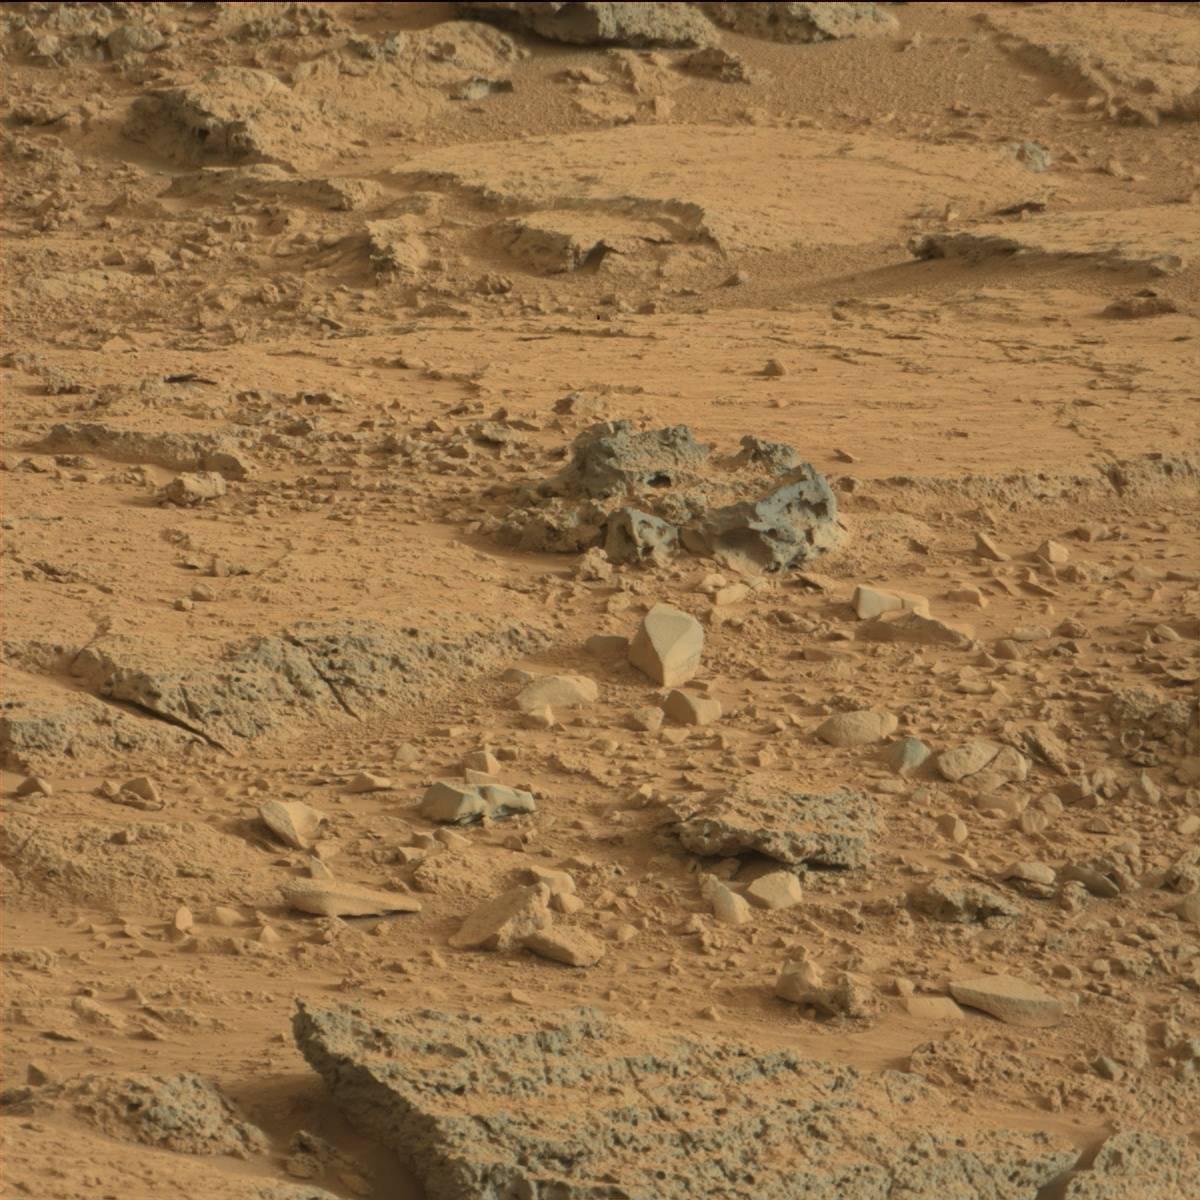
Terrain classes present: Bedrock, Rock, Sand / Soil